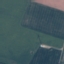
Label: AnnualCrop